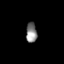
Tissue: skin
Cell type: Epithelial cells
Senescence score: 0.234
Nuclear area (px): 217
Mean DAPI intensity: 132.696